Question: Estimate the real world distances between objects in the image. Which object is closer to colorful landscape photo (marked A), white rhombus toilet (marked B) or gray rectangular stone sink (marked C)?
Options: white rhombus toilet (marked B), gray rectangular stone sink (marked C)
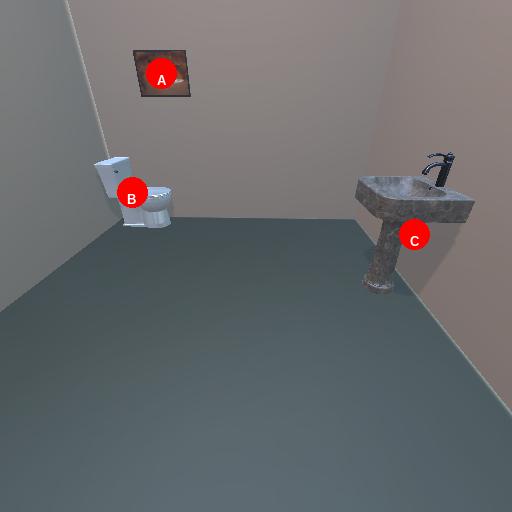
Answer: white rhombus toilet (marked B)